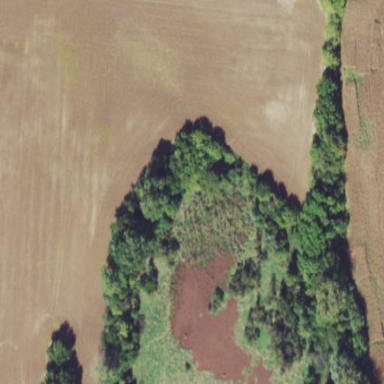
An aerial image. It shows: Beautiful woodland area.